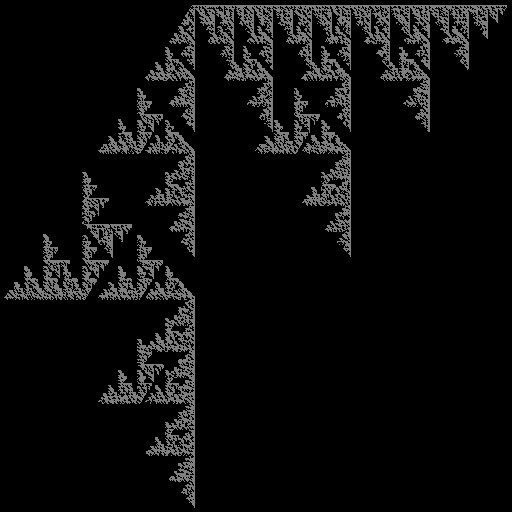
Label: binary